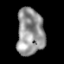
Tissue: lung
Cell type: Epithelial cells
Senescence score: 0.1751
Nuclear area (px): 1242
Mean DAPI intensity: 148.77